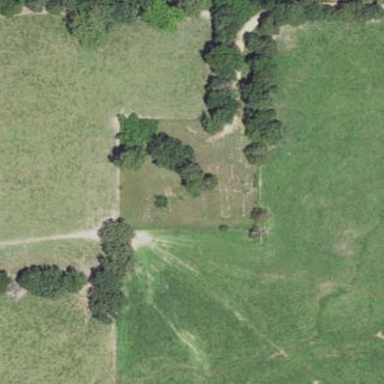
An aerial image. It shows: Cemetery.